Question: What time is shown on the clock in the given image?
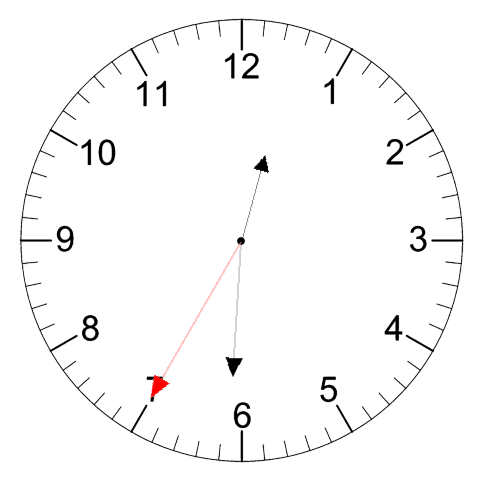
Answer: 12:30:35